Question:
I am trying to edit the Y-axis scale to represent the amount the rows of Id. The numbers needed to be shown on the scale are in the millions. I need to abbreviate the number in order for it to be seen on the visualization.
'''
ggplot(sleeptocalories1, aes(Id,TotalCalories) +
geom_col(fill="steelblue") +
theme(axis.text.x = element_text(angle = 90)) +
theme(axis.text.y = element_text(angle = 45))
'''
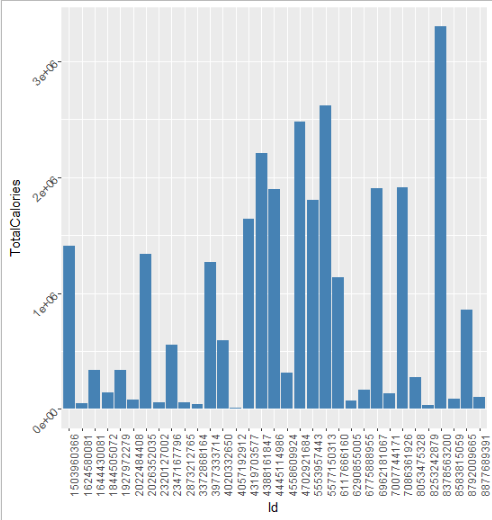
Answer: I like 'scales::label_number_si()':
'''
ggplot(data.frame(x = 1:5, y = 10^(2:6)), aes(x, y)) +
geom_col() +
scale_y_continuous(labels = scales::label_number_si())
'''
<URL>
On your data, it might be:
'''
ggplot(sleeptocalories1, aes(Id,TotalCalories) +
geom_col(fill="steelblue") +
theme(axis.text.x = element_text(angle = 90)) +
theme(axis.text.y = element_text(angle = 45)) +
scale_y_continuous(labels = scales::label_number_si())
'''